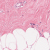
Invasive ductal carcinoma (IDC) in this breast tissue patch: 0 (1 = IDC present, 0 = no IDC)